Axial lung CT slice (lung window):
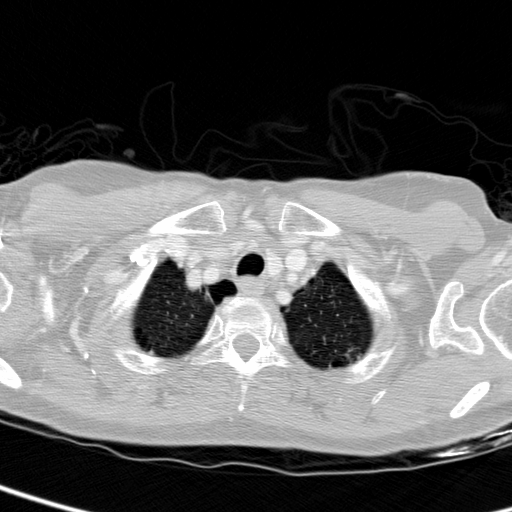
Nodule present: no